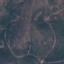
Land use / land cover class: HerbaceousVegetation